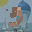
Label: 3